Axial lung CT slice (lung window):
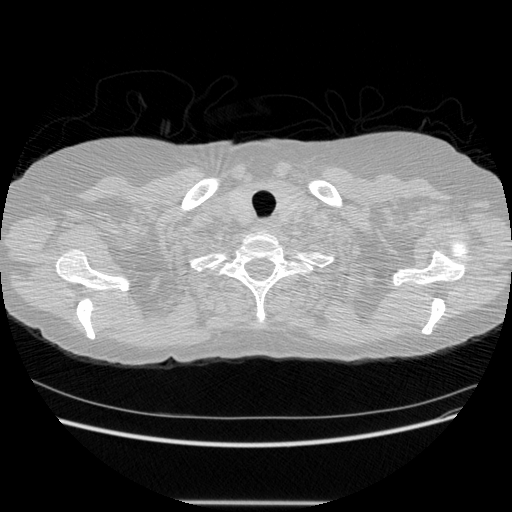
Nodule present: no